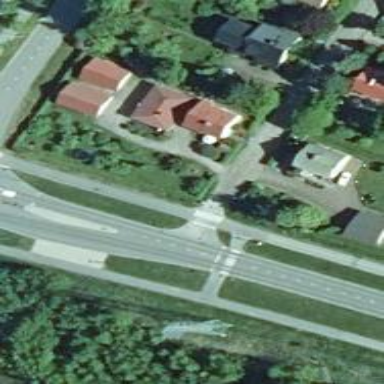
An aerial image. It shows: Road with "give way" sign.